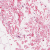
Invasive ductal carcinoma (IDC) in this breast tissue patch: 0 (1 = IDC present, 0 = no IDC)